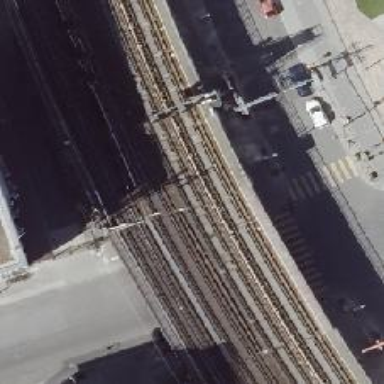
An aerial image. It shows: Bridge for electrified railway with contact line. The railway has ballastless track.